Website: macys
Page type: billing-address
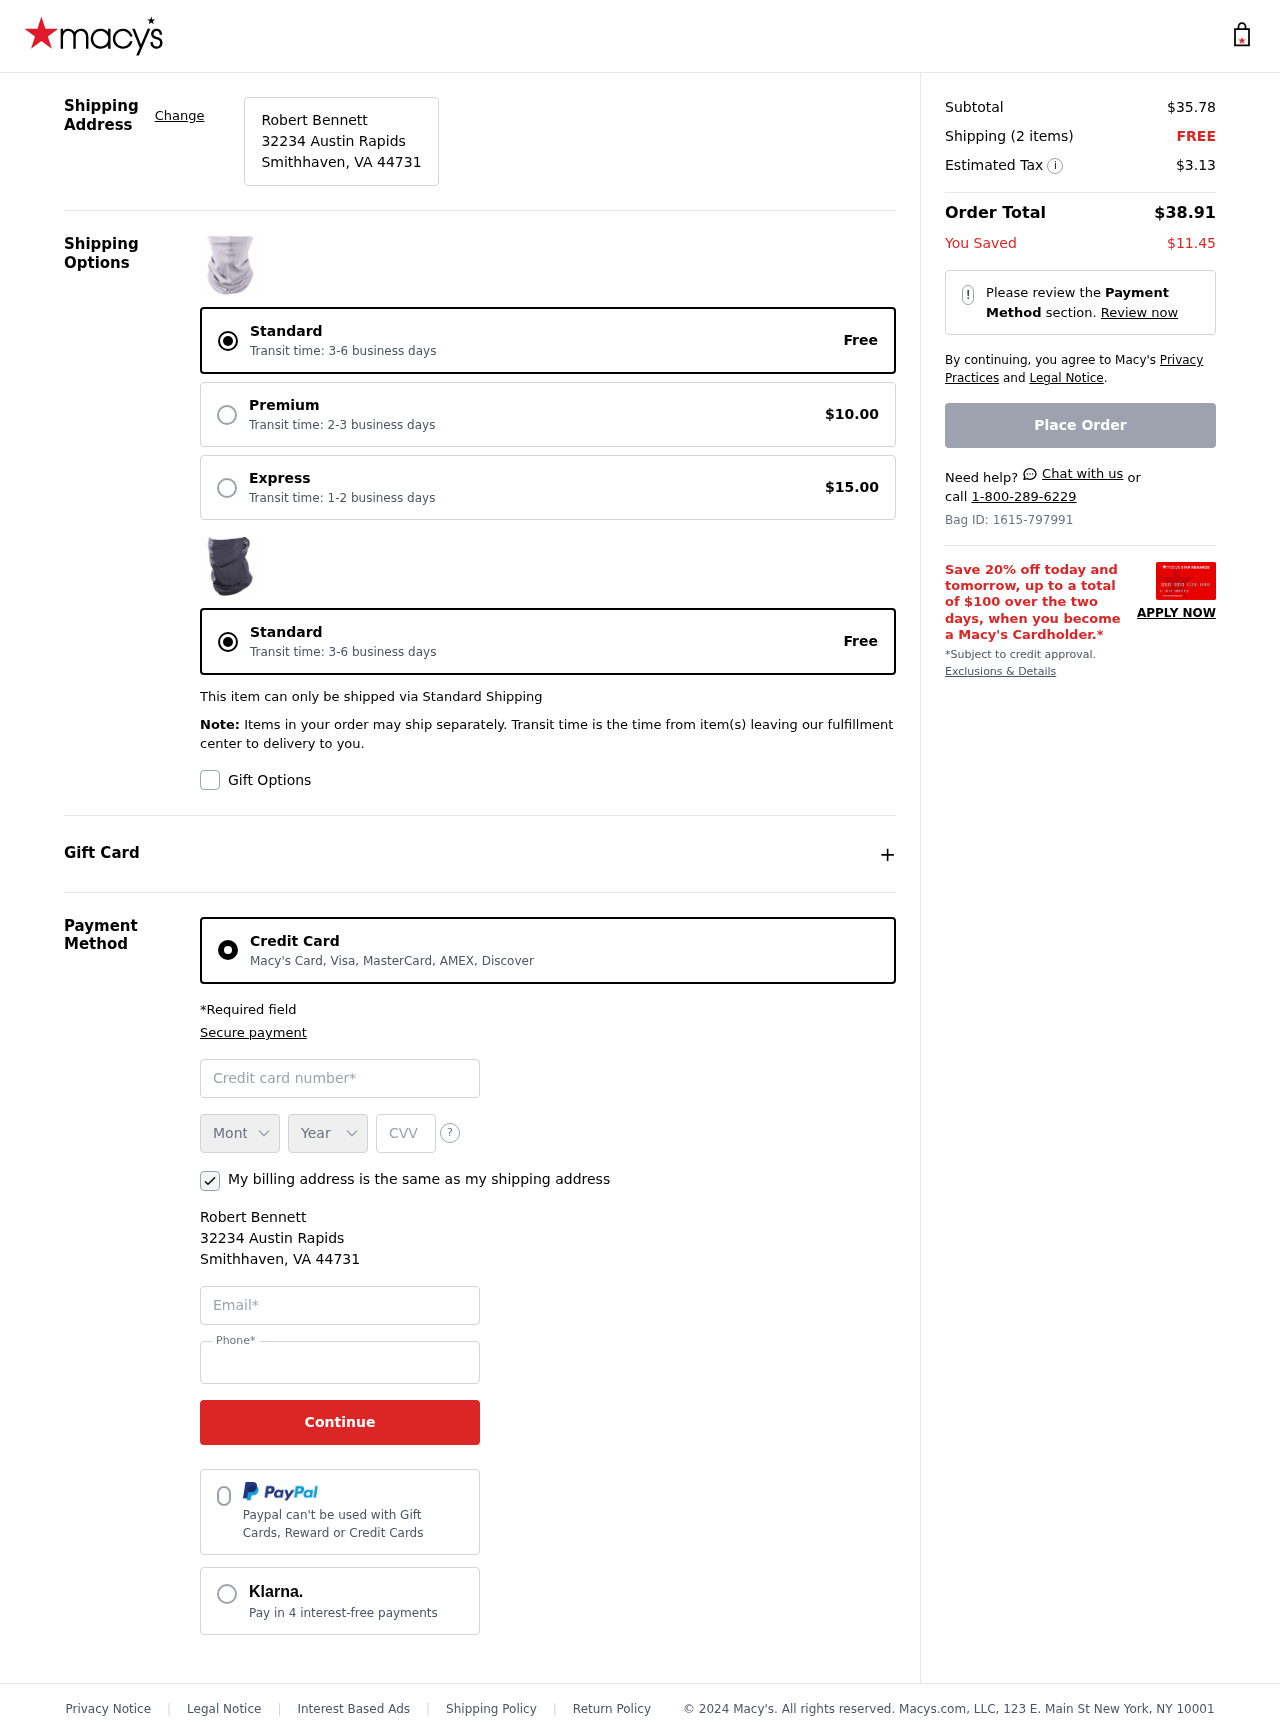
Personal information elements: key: PII_CARD_CVV
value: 591
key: PII_CARD_EXPIRY_MONTH
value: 12
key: PII_CARD_EXPIRY_YEAR
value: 29
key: PII_CARD_NUMBER
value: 4592 9052 3176 1186
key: PII_CITY_STATE_ZIP
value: Smithhaven, VA 44731
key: PII_EMAIL
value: robertbennett@yahoo.com
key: PII_FULLNAME
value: Robert Bennett
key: PII_PHONE
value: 8542677378
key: PII_STREET
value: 32234 Austin Rapids
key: PII_FULLNAME2
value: Robert Bennett
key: PII_STREET2
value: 32234 Austin Rapids
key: PII_CITY_STATE_ZIP2
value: Smithhaven, VA 44731
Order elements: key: ORDER_SUBTOTAL
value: $35.78
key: ORDER_NUM_ITEMS
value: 2
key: ORDER_SHIPPING_COST
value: FREE
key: ORDER_TAX
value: $3.13
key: ORDER_TOTAL
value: $38.91
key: ORDER_SAVINGS
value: $11.45
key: ORDER_ID
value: Bag ID: 1615-797991